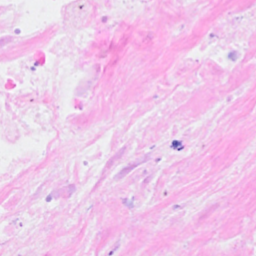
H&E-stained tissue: Breast